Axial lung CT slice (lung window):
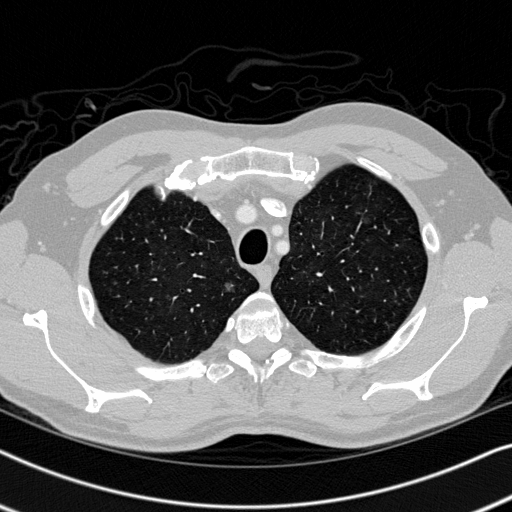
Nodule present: yes
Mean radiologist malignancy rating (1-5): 2.5